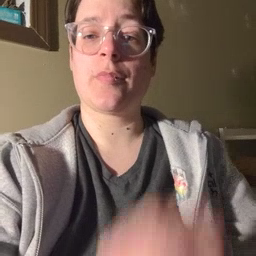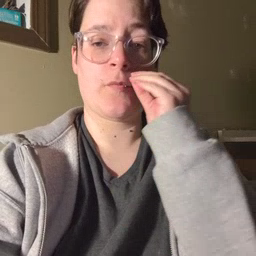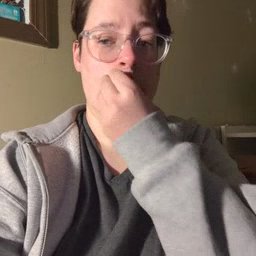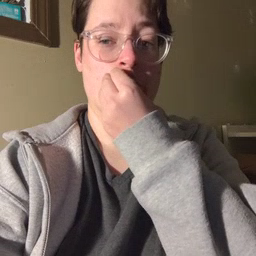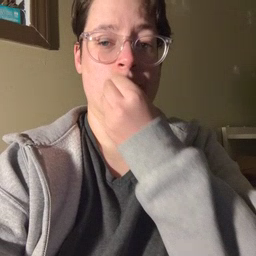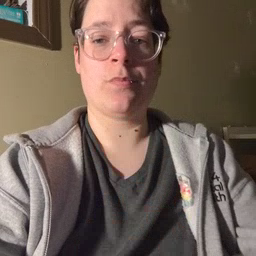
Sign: flower